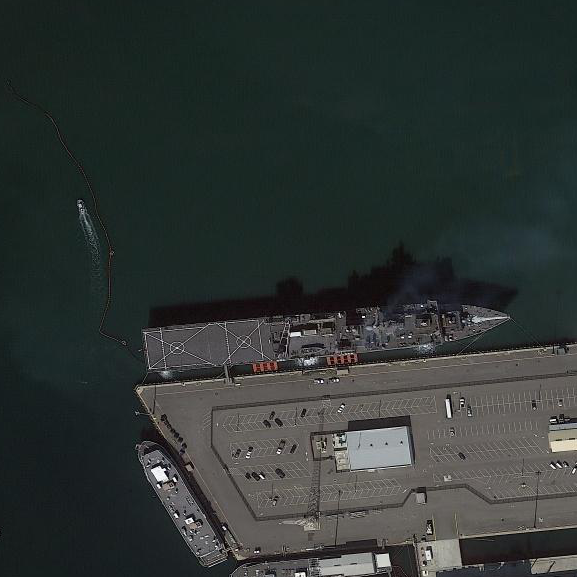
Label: combat